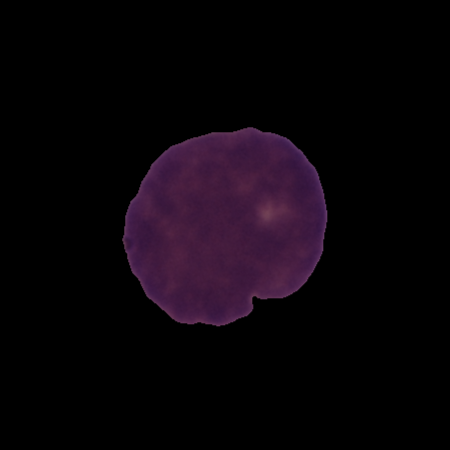
Label: cancer